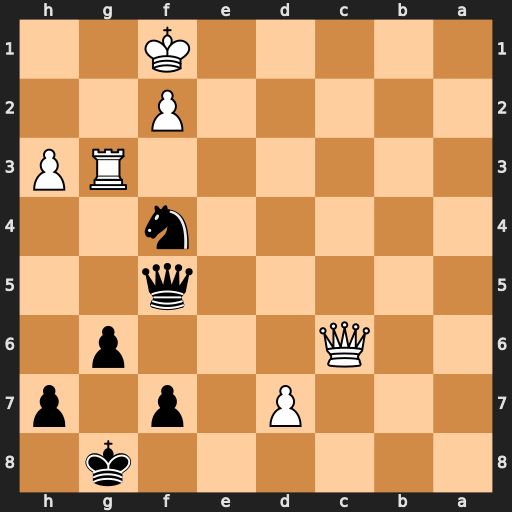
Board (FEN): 6k1/3P1p1p/2Q3p1/5q2/5n2/6RP/5P2/5K2
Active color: b
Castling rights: -
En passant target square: -
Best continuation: Qb1+ Qc1 Qxc1#